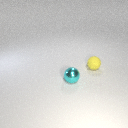
small cyan metal sphere to the left of small yellow rubber sphere